Question: i have a view controller in which i have taken a view and in that view i have two buttons and below that view i have a collection view. i have create 2 custom xibs for each respective button click. by default for button 1 i have set xib 1 but when i click button 2 then dont know how to show xib 2
screenshot result for button 1:
<URL>
screenshot result for button 2:
<URL>
screenshot for categories xib:
[
screenshot for store xib:
<URL>
my code in view controller file is:
'''
class CategoryViewController: UIViewController {
@IBOutlet weak var store_bar: UIViewX!
@IBOutlet weak var store_title: UIButton!
@IBOutlet weak var category_title: UIButton!
@IBOutlet weak var category_bar: UIViewX!
@IBOutlet weak var categoryColView: UICollectionView!
override func viewDidLoad() {
super.viewDidLoad()
// register collectionview cell
self.categoryColView.register(UINib(nibName: "CategoryCell1", bundle: nil), forCellWithReuseIdentifier: "CategoryCell1")
self.categoryColView.register(UINib(nibName: "StoresCell", bundle: nil), forCellWithReuseIdentifier: "StoresCell")
self.store_bar.isHidden = true
}
@objc func click_Category(sender: UIButton!) {
UIView.animate(withDuration: 1.0) {
sender.isSelected = !sender.isSelected
}
}
@IBAction func storeData(_ sender: UIButton) {
self.categoryColView.isHidden = true
self.store_bar.isHidden = false
self.store_title.setTitleColor(UIColor.black, for: .normal)
self.category_bar.isHidden = true
self.category_title.setTitleColor(UIColor(rgb: 0xAAAAAA), for: .normal)
}
@IBAction func categoriesData(_ sender: UIButton) {
self.categoryColView.isHidden = false
self.store_bar.isHidden = true
self.category_title.setTitleColor(UIColor.black, for: .normal)
self.category_bar.isHidden = false
self.store_title.setTitleColor(UIColor(rgb: 0xAAAAAA), for: .normal)
}
}
extension CategoryViewController: UICollectionViewDelegate, UICollectionViewDataSource, UICollectionViewDelegateFlowLayout {
func collectionView(_ collectionView: UICollectionView, numberOfItemsInSection section: Int) -> Int {
return 20
}
func collectionView(_ collectionView: UICollectionView, cellForItemAt indexPath: IndexPath) -> UICollectionViewCell {
let cell = collectionView.dequeueReusableCell(withReuseIdentifier: "CategoryCell1", for: indexPath) as! CategoryCell1
cell.btn_click.tag = indexPath.row
cell.btn_click.setImage(#imageLiteral(resourceName: "image_unchecked"), for: .normal)
cell.btn_click.setImage(#imageLiteral(resourceName: "image_checked"), for: .selected)
cell.btn_click.addTarget(self, action: #selector(self.click_Category), for: .touchUpInside)
return cell
}
func collectionView(_ collectionView: UICollectionView, layout collectionViewLayout: UICollectionViewLayout, sizeForItemAt indexPath: IndexPath) -> CGSize {
return CGSize(width: (UIScreen.main.bounds.width) / 3, height: 93)
}
}
'''
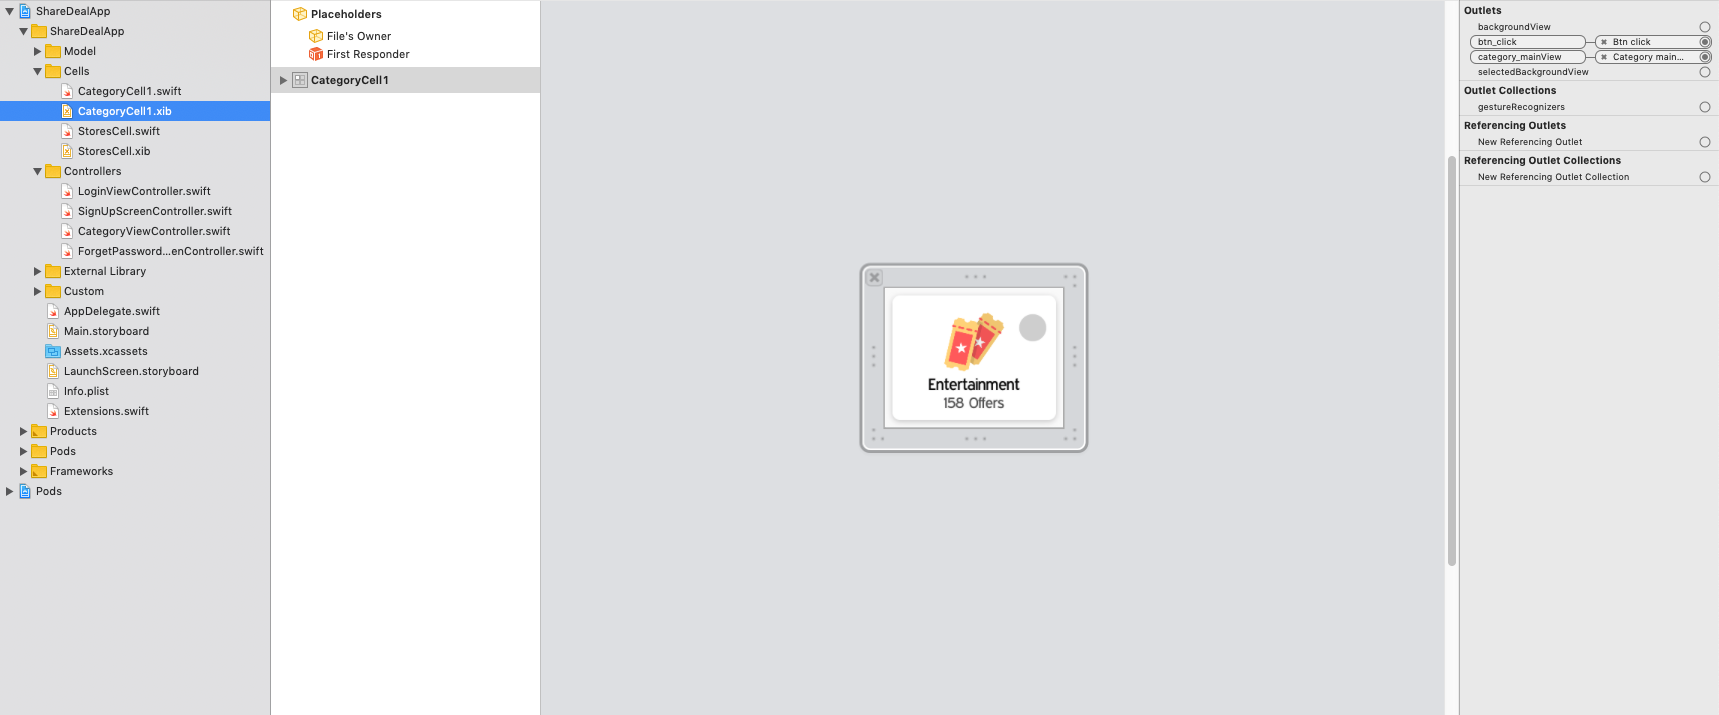
Answer: Don't hide the 'categoryColView' in 'storeData' method
Change isSelected property of 'category_title', 'store_title' buttons on selection and reload the collection view.
'''
class CategoryViewController: UIViewController {
@IBOutlet weak var store_bar: UIViewX!
@IBOutlet weak var store_title: UIButton!
@IBOutlet weak var category_title: UIButton!
@IBOutlet weak var category_bar: UIViewX!
@IBOutlet weak var categoryColView: UICollectionView!
override func viewDidLoad() {
super.viewDidLoad()
// register collectionview cell
self.categoryColView.register(UINib(nibName: "CategoryCell1", bundle: nil), forCellWithReuseIdentifier: "CategoryCell1")
self.categoryColView.register(UINib(nibName: "StoresCell", bundle: nil), forCellWithReuseIdentifier: "StoresCell")
storeData(store_title)
}
@objc func click_Category(sender: UIButton!) {
UIView.animate(withDuration: 1.0) {
sender.isSelected = !sender.isSelected
}
}
@IBAction func storeData(_ sender: UIButton) {
category_title.isSelected = false
store_title.isSelected = true
self.categoryColView.isHidden = true
self.store_bar.isHidden = false
self.store_title.setTitleColor(UIColor.black, for: .normal)
self.category_bar.isHidden = true
self.category_title.setTitleColor(UIColor(rgb: 0xAAAAAA), for: .normal)
self.categoryColView.reloadData()
}
@IBAction func categoriesData(_ sender: UIButton) {
category_title.isSelected = true
store_title.isSelected = false
self.categoryColView.isHidden = false
self.store_bar.isHidden = true
self.category_title.setTitleColor(UIColor.black, for: .normal)
self.category_bar.isHidden = false
self.store_title.setTitleColor(UIColor(rgb: 0xAAAAAA), for: .normal)
self.categoryColView.reloadData()
}
}
'''
In collection view data source and delegate methods check isSelected status of the 'category_title', 'store_title' buttons and perform actions based on that.
'''
extension CategoryViewController: UICollectionViewDelegate, UICollectionViewDataSource, UICollectionViewDelegateFlowLayout {
func collectionView(_ collectionView: UICollectionView, numberOfItemsInSection section: Int) -> Int {
// if category_title.isSelected {
// return category count
// } else {
// return store count
// }
return 20
}
func collectionView(_ collectionView: UICollectionView, cellForItemAt indexPath: IndexPath) -> UICollectionViewCell {
if category_title.isSelected {
let cell = collectionView.dequeueReusableCell(withReuseIdentifier: "CategoryCell1", for: indexPath) as! CategoryCell1
cell.btn_click.tag = indexPath.row
cell.btn_click.setImage(#imageLiteral(resourceName: "image_unchecked"), for: .normal)
cell.btn_click.setImage(#imageLiteral(resourceName: "image_checked"), for: .selected)
cell.btn_click.addTarget(self, action: #selector(self.click_Category), for: .touchUpInside)
return cell
} else {
let cell = collectionView.dequeueReusableCell(withReuseIdentifier: "StoresCell", for: indexPath) as! StoresCell
//...
return cell
}
}
}
'''